Field crop: maize
Growth stage: 2
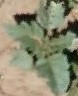
Species: datura